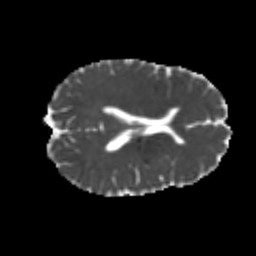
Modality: MD
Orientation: axial
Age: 24
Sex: female
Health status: healthy
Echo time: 0.074 s